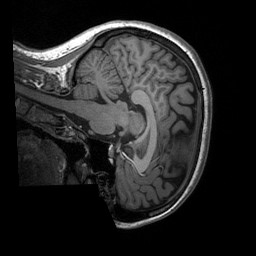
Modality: T1w
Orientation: sagittal
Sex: female
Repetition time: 1.95 s
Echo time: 0.026 s